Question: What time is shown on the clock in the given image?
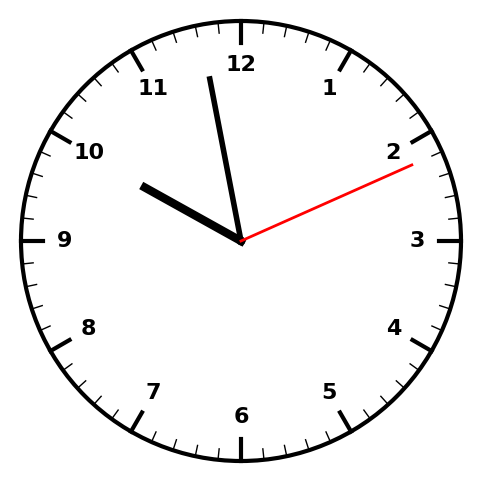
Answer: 09:58:11